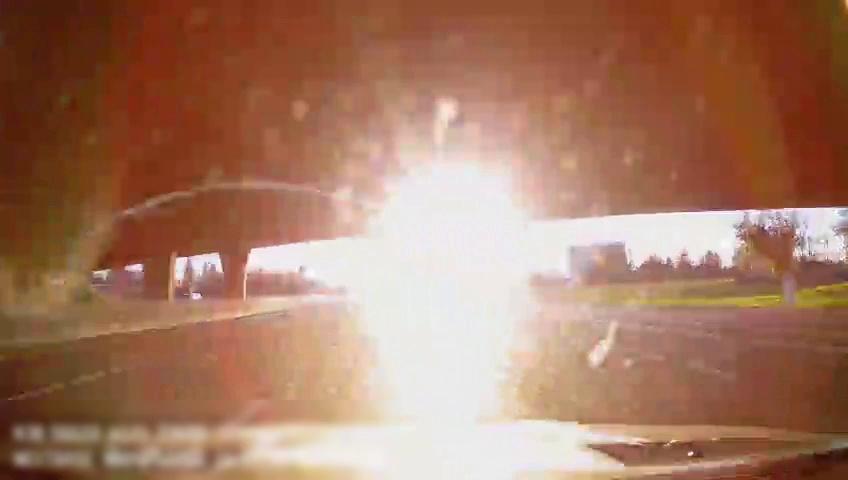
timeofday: Day
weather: Sunny
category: Drivable Space
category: Lanes | Alternate Lane
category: Lanes | Current Lane
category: Lanes | Alternate Lane